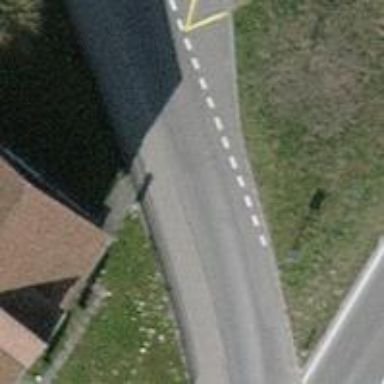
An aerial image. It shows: Unclassified road with opposite cycleway.